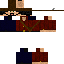
A male human skin with medium skin, wearing brown long hair dressed in a red hoodie and black pants, featuring a closed mouth.